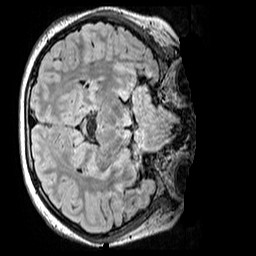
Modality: FLAIR
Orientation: axial
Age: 13
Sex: male
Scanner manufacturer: siemens
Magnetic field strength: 3 T
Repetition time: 5 s
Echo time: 0.388 s